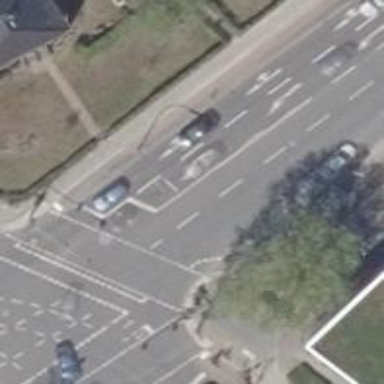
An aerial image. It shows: Secondary asphalt road with separate tracks for cyclists on both sides.